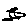
Label: moon